Question: I was self-studying various UML diagrams and I understood most of them except for 'Class Diagram' and 'Object Diagram'.
I can not get my head around how they wil be converted into code.
The trick that I learnt is this: .
All good till there but after that, how is the diagram converted into code?
Have a look at a diagram here that I got from the internet:

So, assuming that the language is , how will you code a software based on this?
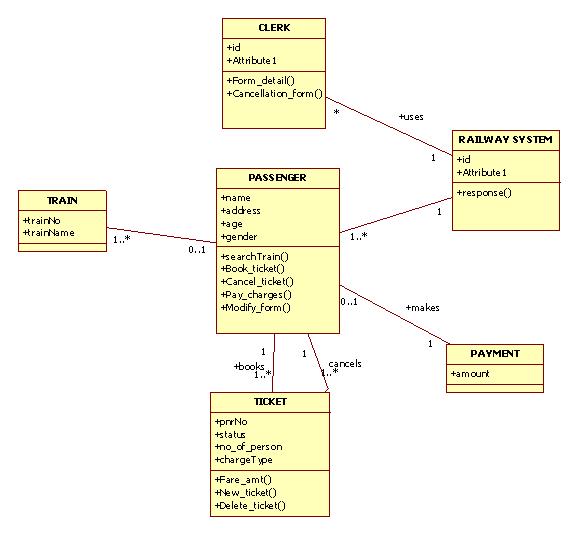
Answer: A UML diagram solely describes the internal architecture of a given piece of software.
The information contained in your UML diagram is therefore:
- - -
Each block with a header ("Train" for instance ) represents a class, listing its properties and methods.
As such the UML diagram does not state anything about a GUI or how the user interacts with the software. It is up to you or a UI/UX designer to create an interface you can implement, that uses the functionality outlined in this UML diagram.
You can think of a UML diagram as a description of the architecture of a piece of software, that is very shallow but is well suited for an overview of the project.
It is not a recipe.
I hope this was useful to you.